Brain MRI, t2w sequence, axial 2D slice.
Patient: age 30, sex M, weight 95 kg, height 1.95 m
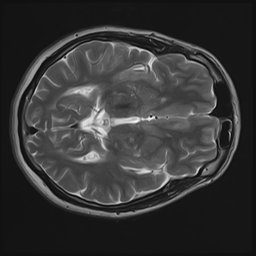